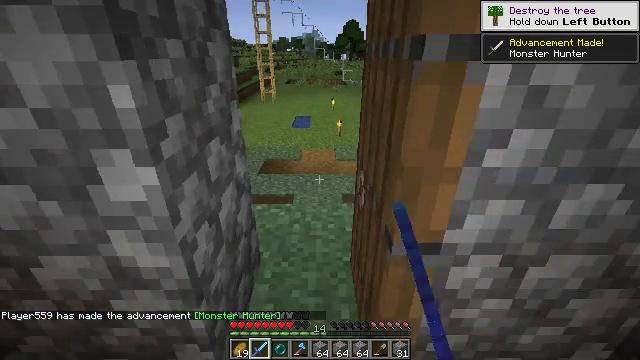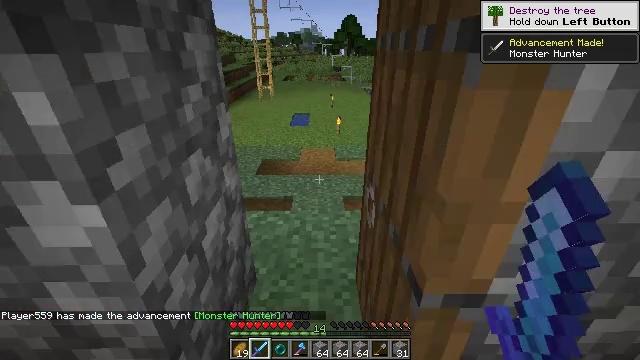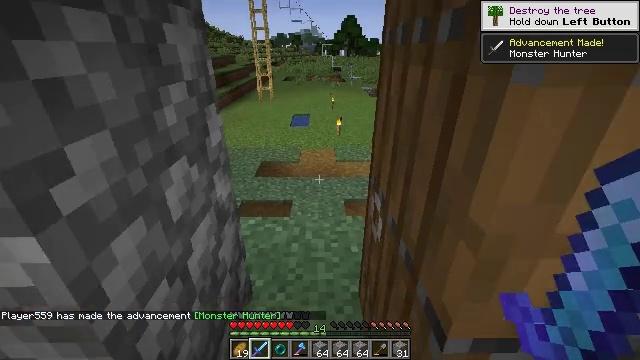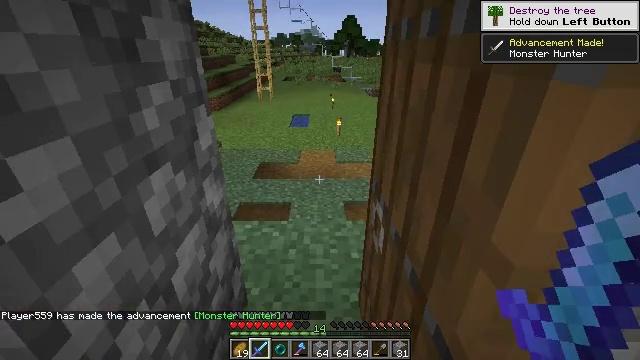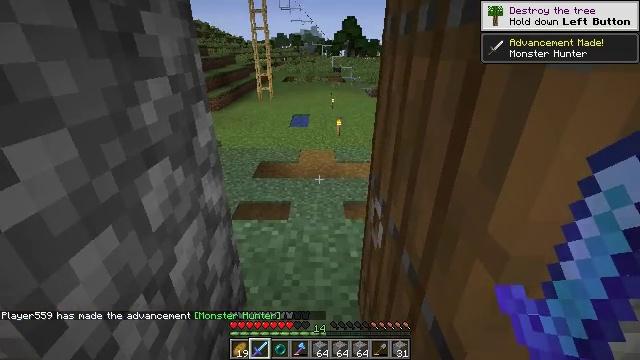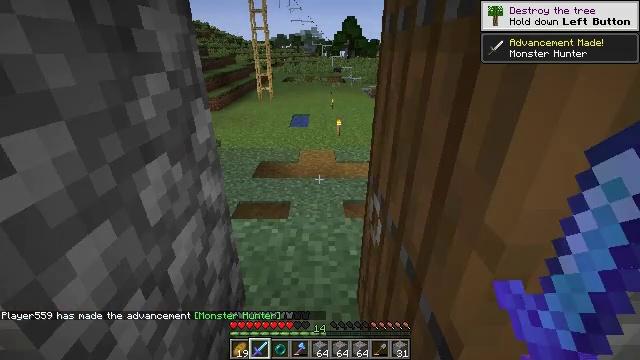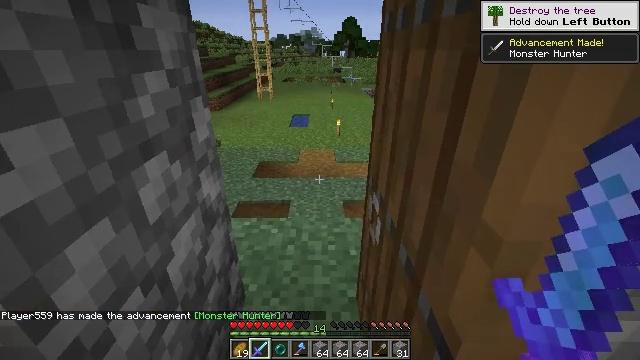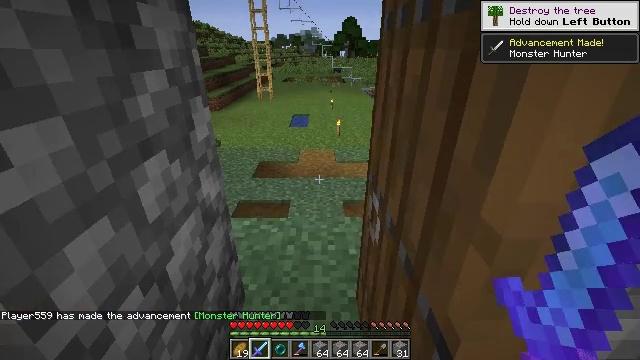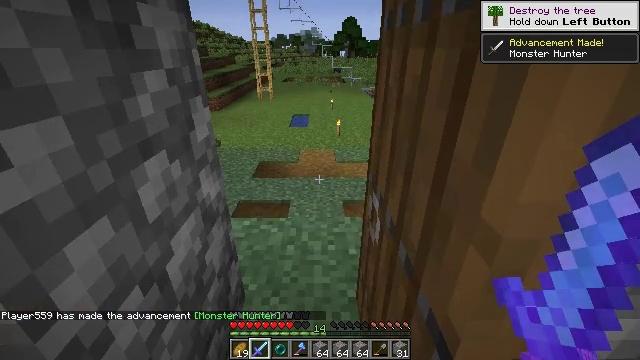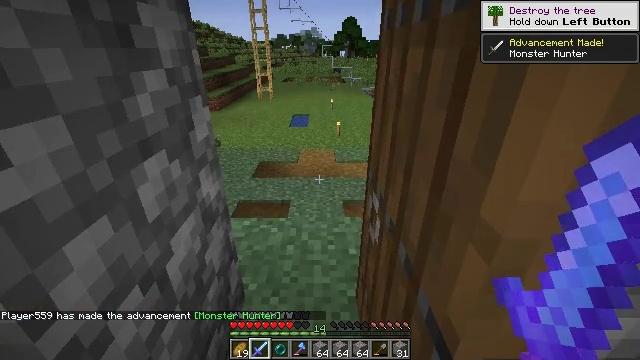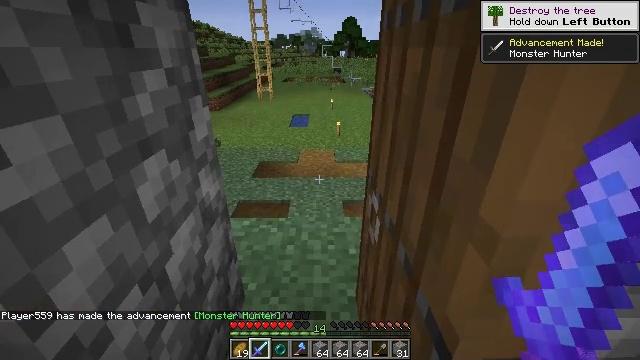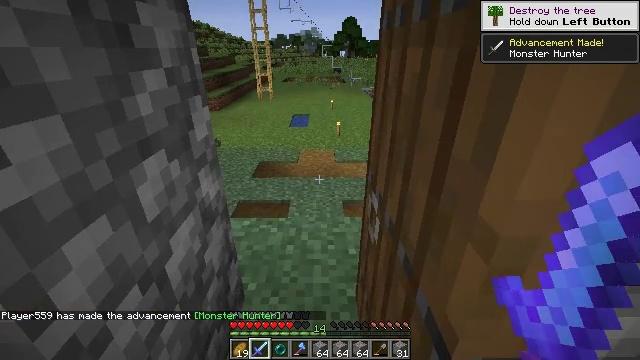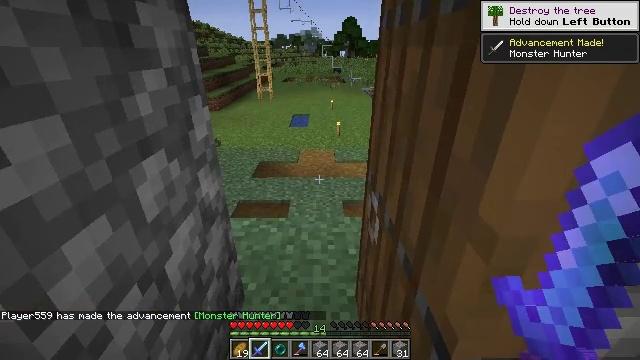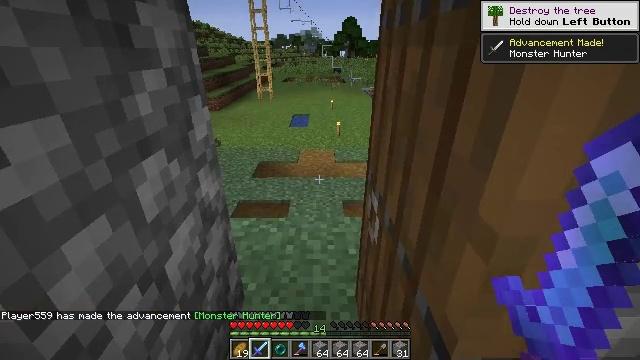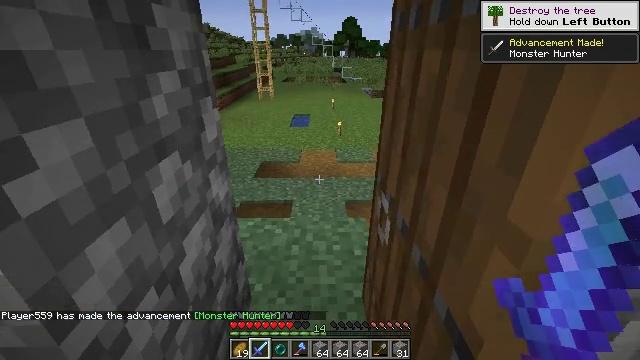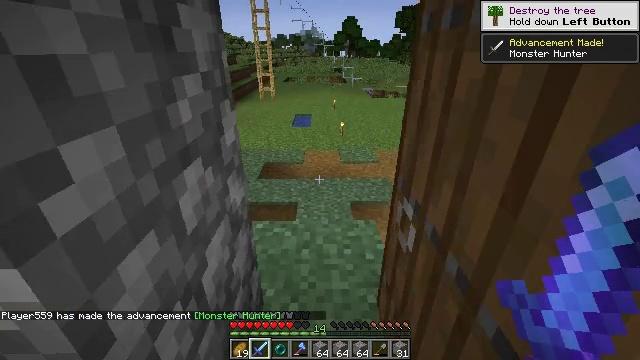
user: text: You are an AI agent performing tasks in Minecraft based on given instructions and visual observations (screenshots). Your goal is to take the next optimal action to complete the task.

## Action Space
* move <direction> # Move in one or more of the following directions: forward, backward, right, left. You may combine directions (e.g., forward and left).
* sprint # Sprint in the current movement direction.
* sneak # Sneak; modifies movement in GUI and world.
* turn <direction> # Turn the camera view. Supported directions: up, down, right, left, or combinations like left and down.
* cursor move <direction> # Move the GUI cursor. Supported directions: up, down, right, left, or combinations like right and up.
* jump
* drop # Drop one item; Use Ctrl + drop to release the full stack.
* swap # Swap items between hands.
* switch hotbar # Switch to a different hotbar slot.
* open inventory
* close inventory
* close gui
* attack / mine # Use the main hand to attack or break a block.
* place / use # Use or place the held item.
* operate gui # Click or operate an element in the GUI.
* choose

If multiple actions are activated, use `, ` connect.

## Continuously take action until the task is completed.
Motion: motion action
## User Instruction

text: Attack the torch to pick it up.
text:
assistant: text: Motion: move forward
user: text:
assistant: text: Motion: move forward
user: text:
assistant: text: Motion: move forward
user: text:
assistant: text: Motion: move forward
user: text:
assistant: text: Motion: move forward
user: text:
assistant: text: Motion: move forward
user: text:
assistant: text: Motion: move forward
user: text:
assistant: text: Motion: move forward
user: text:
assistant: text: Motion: move forward
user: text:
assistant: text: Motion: move forward
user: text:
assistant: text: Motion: move forward
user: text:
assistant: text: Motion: move forward
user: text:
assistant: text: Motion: move forward
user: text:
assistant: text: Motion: move forward and move left
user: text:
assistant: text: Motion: move forward and move left
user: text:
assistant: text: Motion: move forward and move left
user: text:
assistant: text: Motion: move forward
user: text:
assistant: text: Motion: move forward
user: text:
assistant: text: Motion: move forward
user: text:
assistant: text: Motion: move forward
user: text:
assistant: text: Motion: move forward
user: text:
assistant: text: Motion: move forward
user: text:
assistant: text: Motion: move forward, turn right and down
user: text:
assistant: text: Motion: move forward, turn right and down
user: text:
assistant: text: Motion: move forward, turn right and down
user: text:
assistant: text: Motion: move forward, turn right and down
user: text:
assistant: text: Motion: turn right
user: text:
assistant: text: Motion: turn right
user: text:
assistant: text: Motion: turn right
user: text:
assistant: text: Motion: turn right and up